Interaction volume radius: 5 \u00c5
Interaction volume height: 10 \u00c5
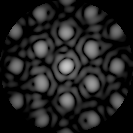
Disorder parameter: 0.3139